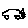
Label: car